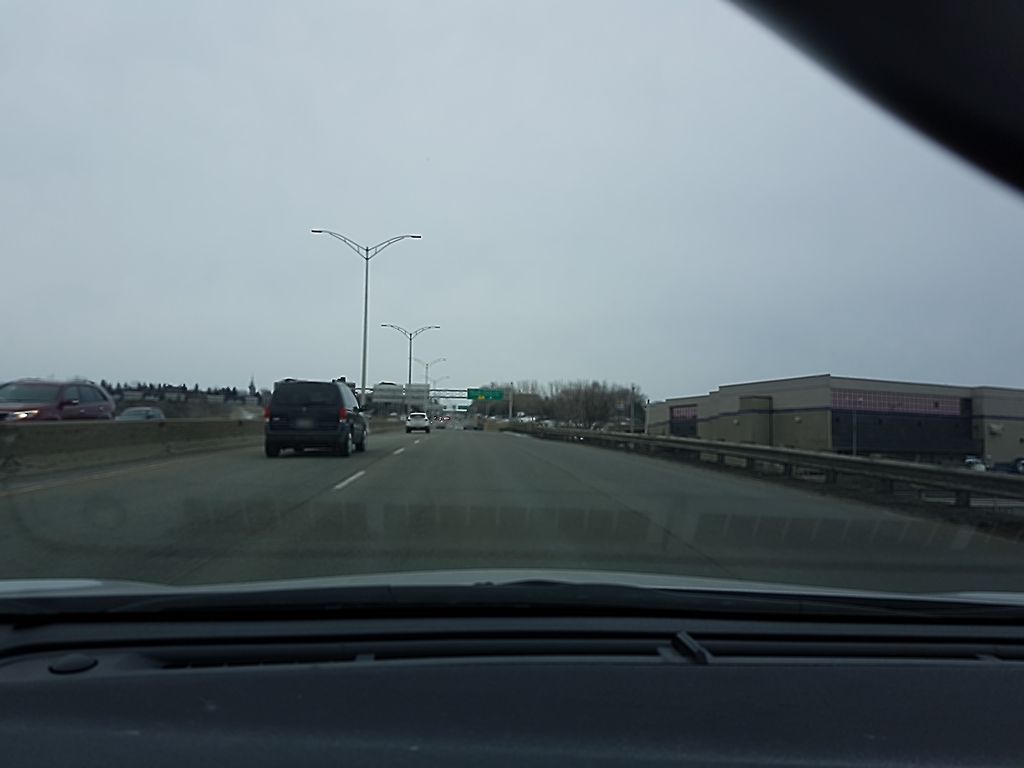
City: quebec_city